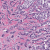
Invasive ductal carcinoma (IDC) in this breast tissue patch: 1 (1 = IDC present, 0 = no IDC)